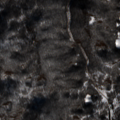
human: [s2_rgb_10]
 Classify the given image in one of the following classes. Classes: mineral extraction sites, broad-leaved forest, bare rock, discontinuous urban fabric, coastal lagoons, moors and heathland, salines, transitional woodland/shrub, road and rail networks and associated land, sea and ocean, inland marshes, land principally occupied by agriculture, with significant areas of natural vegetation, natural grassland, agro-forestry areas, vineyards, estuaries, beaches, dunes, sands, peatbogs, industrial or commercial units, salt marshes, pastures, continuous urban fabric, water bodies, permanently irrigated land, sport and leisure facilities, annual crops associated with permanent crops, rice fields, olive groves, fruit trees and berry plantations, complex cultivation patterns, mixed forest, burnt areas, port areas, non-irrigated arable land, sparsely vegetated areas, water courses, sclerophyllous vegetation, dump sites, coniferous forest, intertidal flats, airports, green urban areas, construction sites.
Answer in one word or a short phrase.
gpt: broad-leaved forest, transitional woodland/shrub